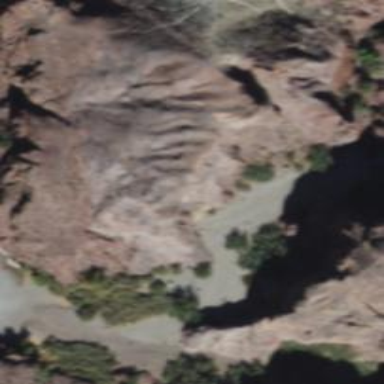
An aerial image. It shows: Campsite nestled in natural sandy environment.